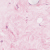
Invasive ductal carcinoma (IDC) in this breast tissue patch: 0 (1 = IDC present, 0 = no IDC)